Question: i am working on a 'C++' file in 'Xcode 4.5' on my 'iPhone' application.
for some reason the compiler do not accept 'C++' statements, it gaves me many errors.
why does this happen?

any help would be appreciated!
thanks
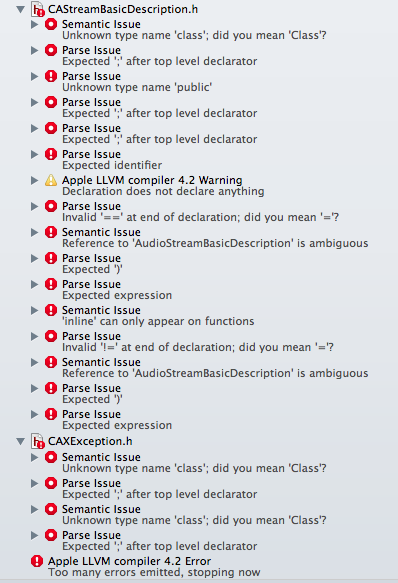
Answer: 'CAStreamBasicDescription.h' and 'CAXException.h' contain C++ code. They can only be included from C++ or Objective-C++ source files.
The errors indicate that the file that is including those two headers is not being compiled as C++ or Objective-C++. The references to 'Class' within the errors suggest that it's being compiled as plain Objective-C instead. Ensure that the file has a '.mm' file extension if you do intend it to be compiled as 'Objective-C++', and check that the 'Type' is not set to a non-default value in the 'Identity and Type' section of the File inspector.